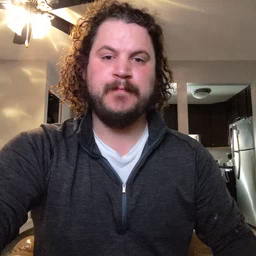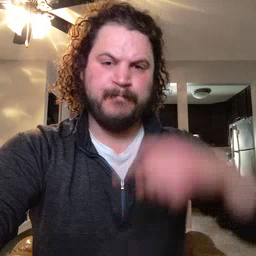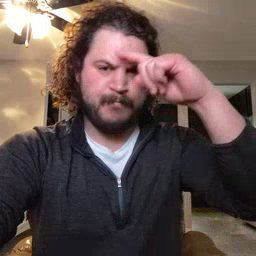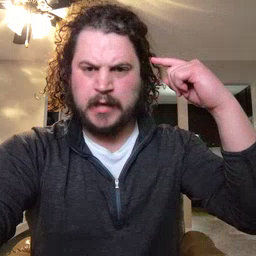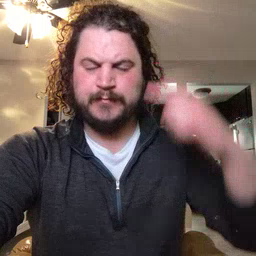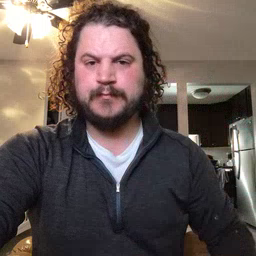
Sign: black